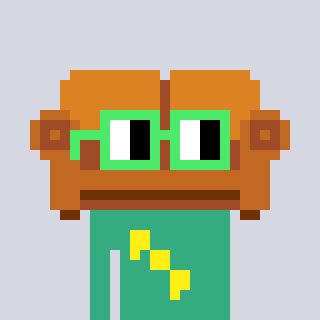
a pixel art character with square light green glasses, a couch-shaped head and a teal-colored body on a cool background